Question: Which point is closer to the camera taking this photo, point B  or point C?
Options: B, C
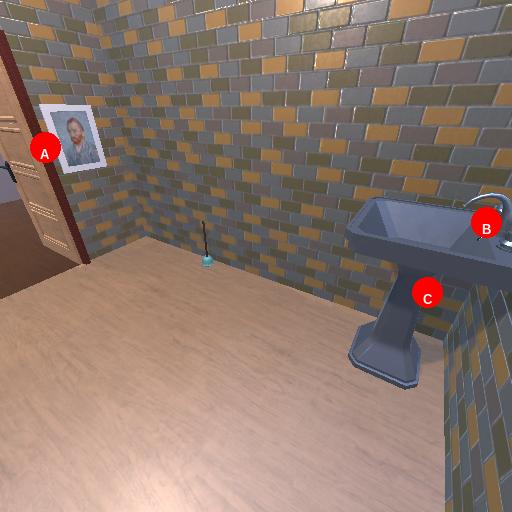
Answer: B